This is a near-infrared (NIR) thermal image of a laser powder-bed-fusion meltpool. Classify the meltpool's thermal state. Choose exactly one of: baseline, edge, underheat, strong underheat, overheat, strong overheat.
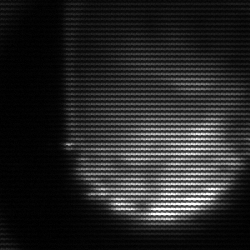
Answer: edge